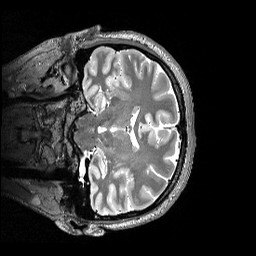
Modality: T2w
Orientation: coronal
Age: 29
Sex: female
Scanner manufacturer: siemens
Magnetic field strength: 3 T
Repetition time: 3.2 s
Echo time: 0.565 s